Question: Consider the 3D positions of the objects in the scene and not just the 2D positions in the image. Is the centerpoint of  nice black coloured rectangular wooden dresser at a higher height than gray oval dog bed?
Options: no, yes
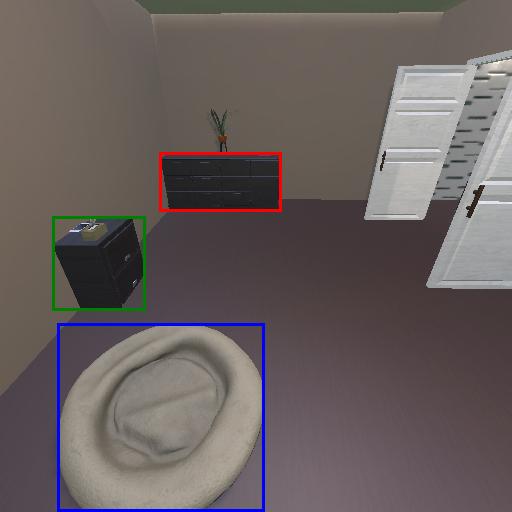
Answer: no